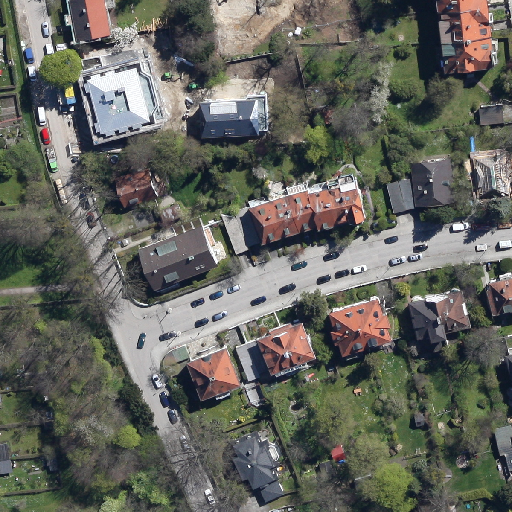
Referring expression: car